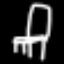
Label: chair